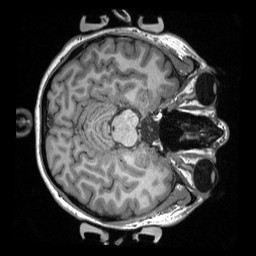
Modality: T1w
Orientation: axial
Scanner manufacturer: siemens
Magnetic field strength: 3 T
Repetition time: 2.3 s
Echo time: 0.00308 s